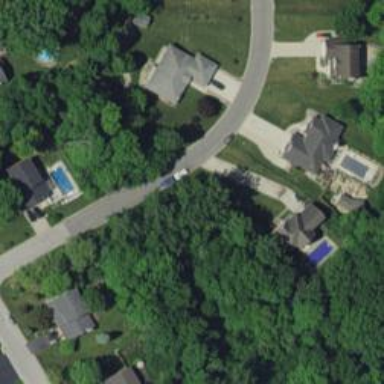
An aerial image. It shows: Driveway.